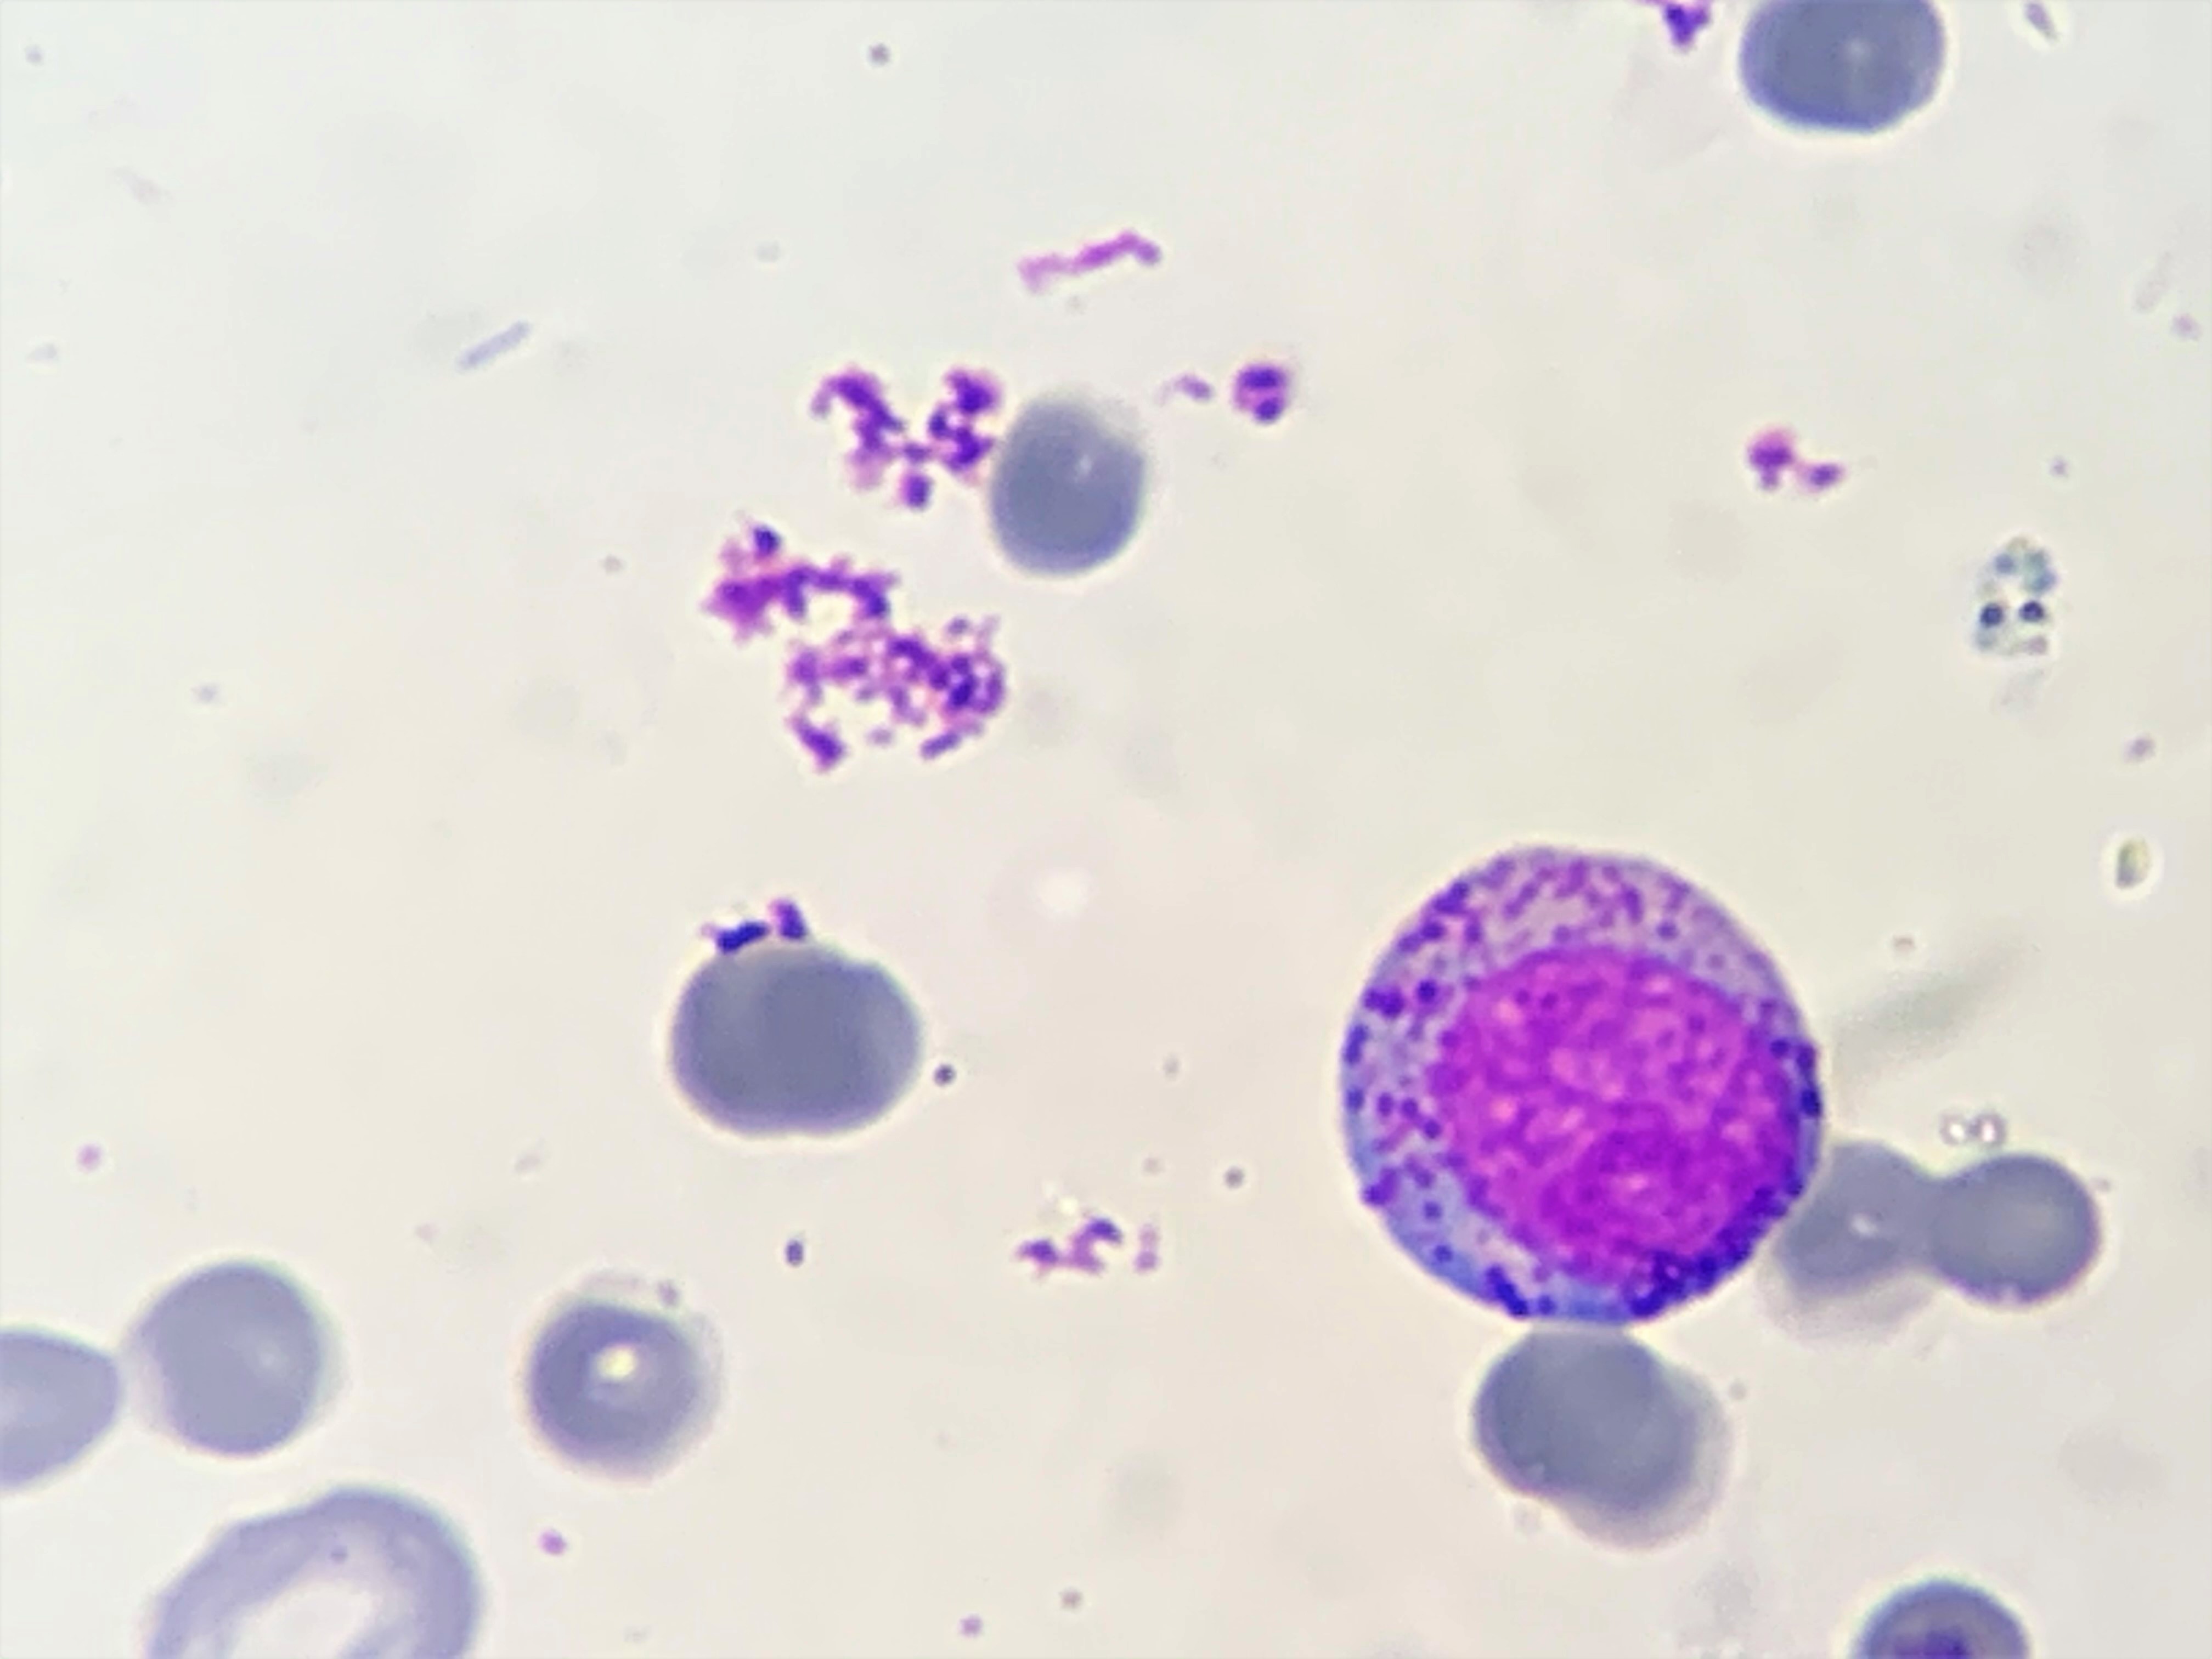
Cell type: MYELOCYTE